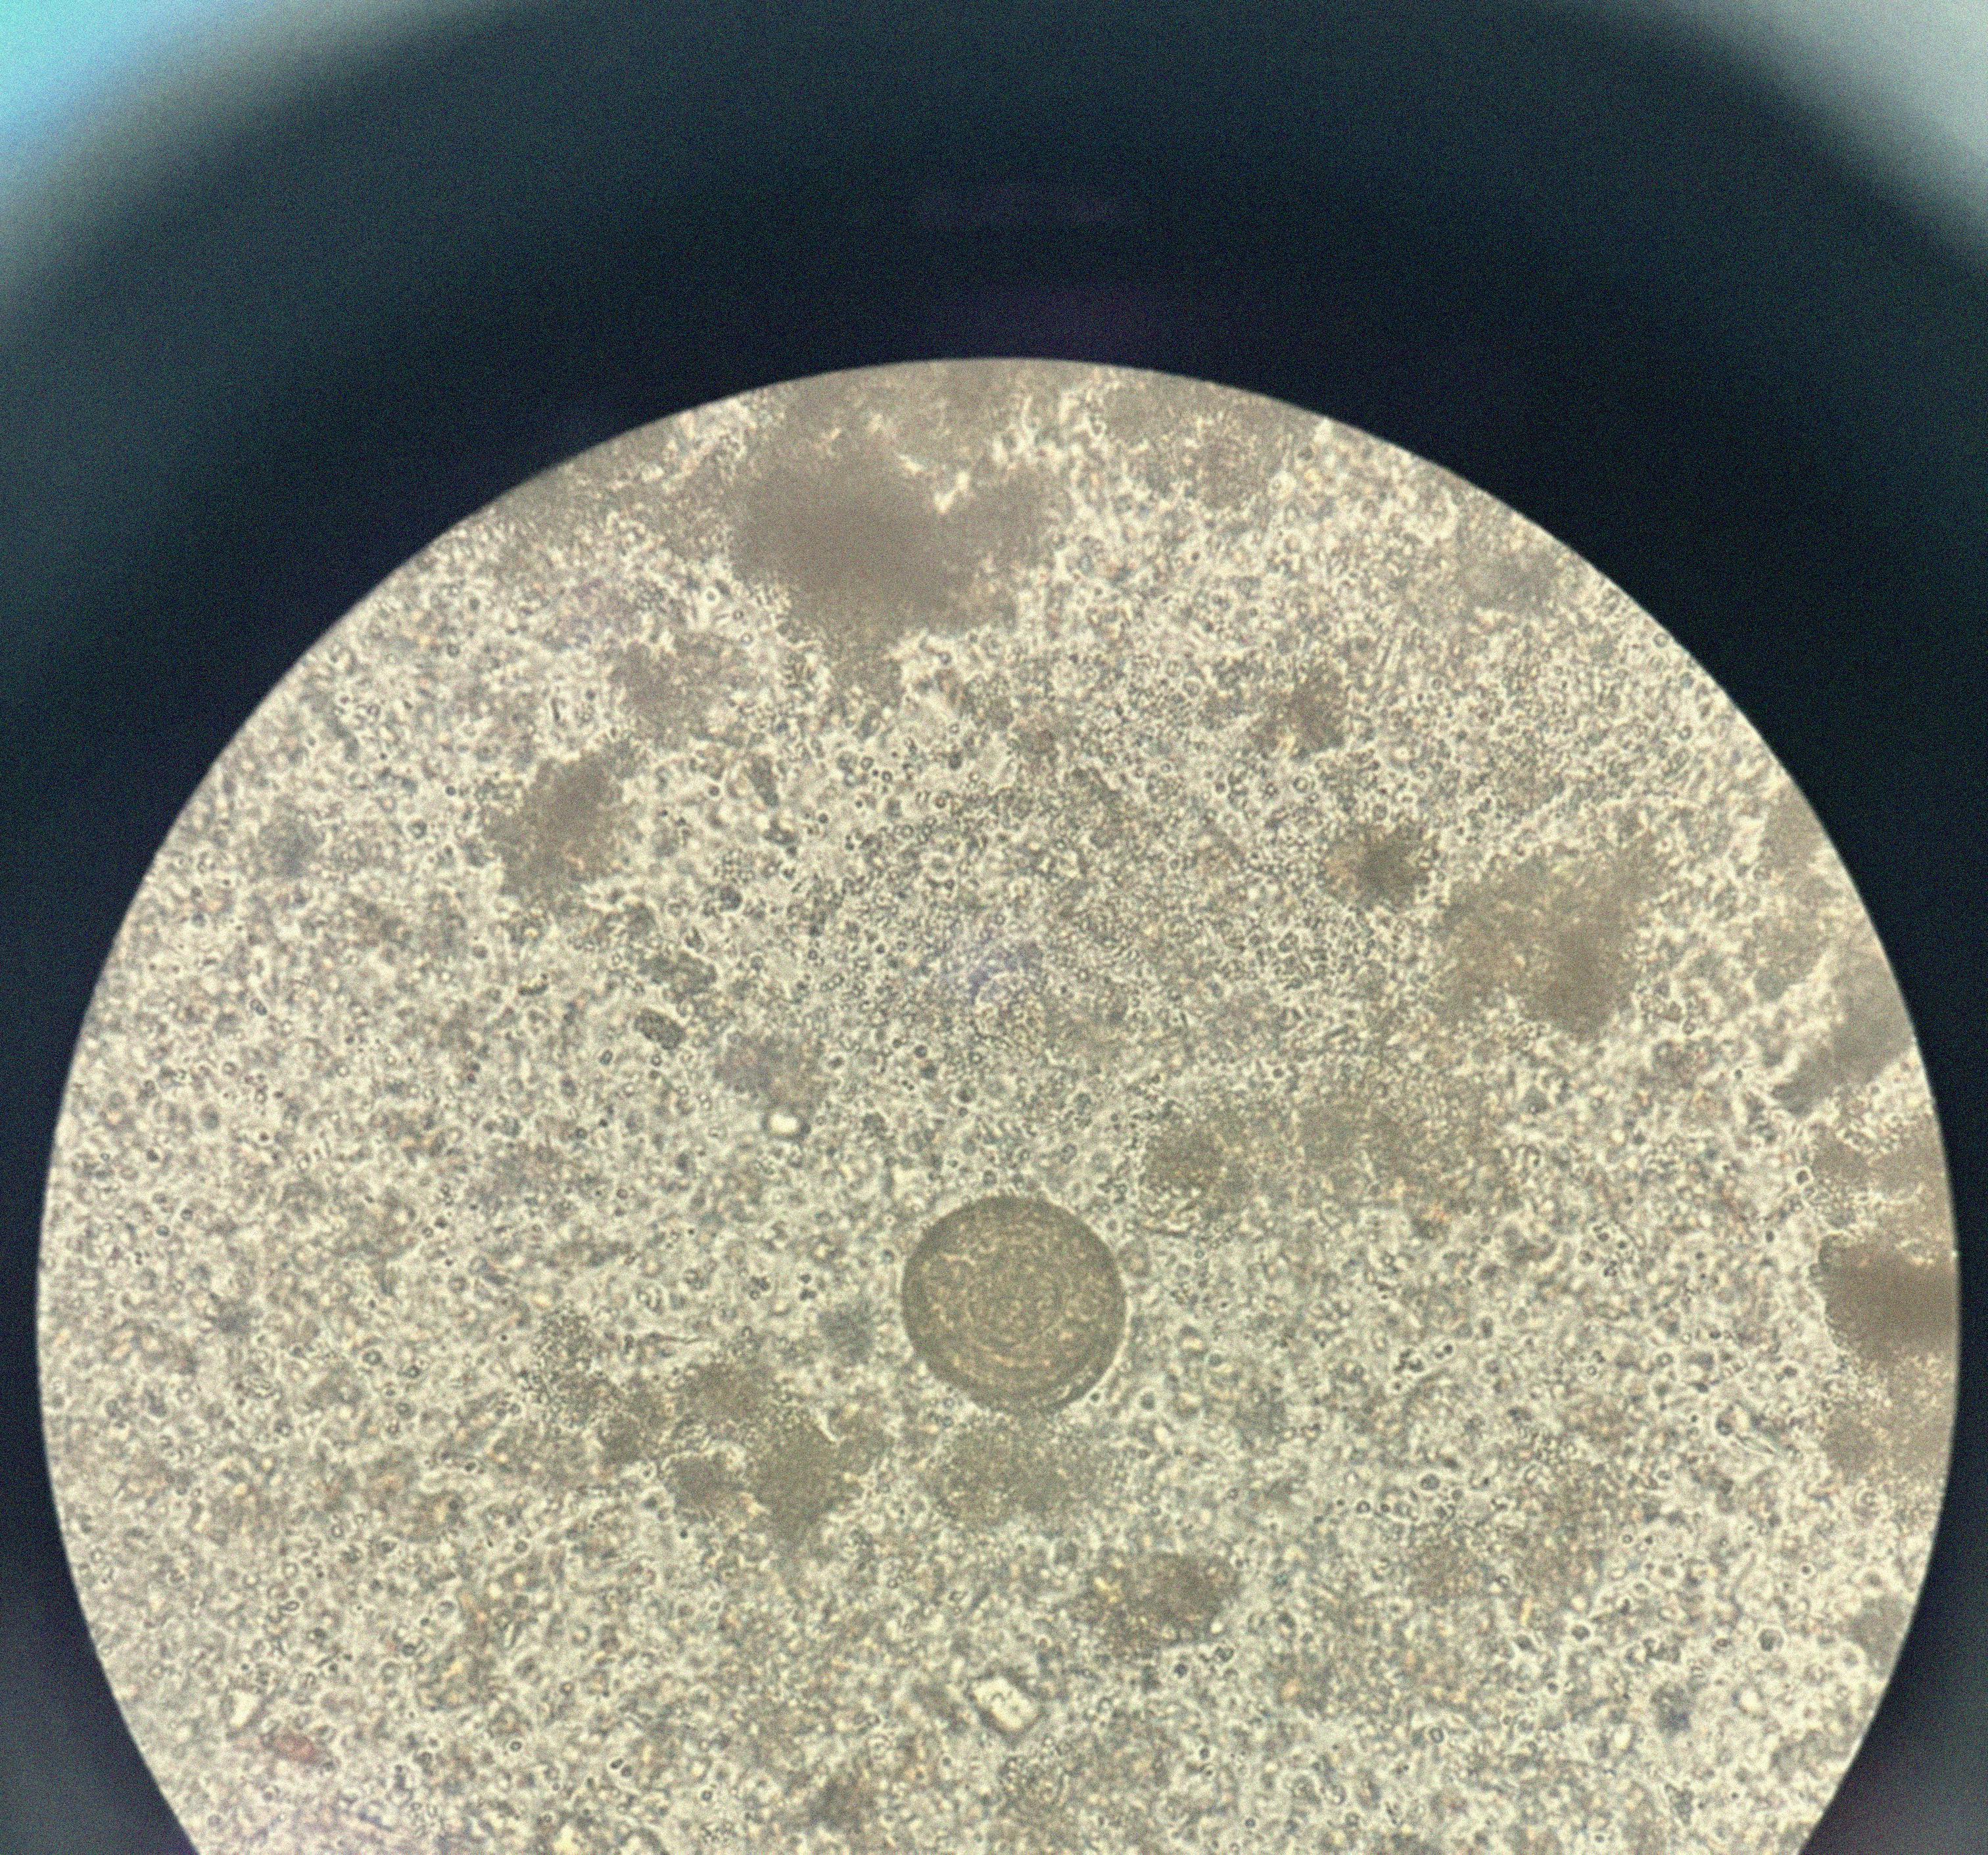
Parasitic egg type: Hymenolepis diminuta